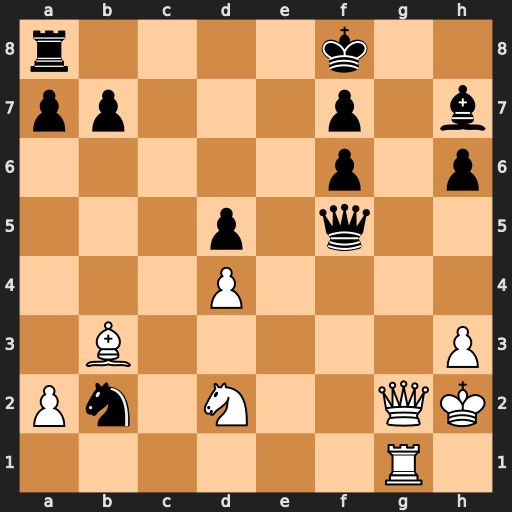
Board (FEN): r4k2/pp3p1b/5p1p/3p1q2/3P4/1B5P/Pn1N2QK/6R1
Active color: w
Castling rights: -
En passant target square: -
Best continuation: Qg7+ Ke7 Re1+